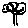
Label: tree